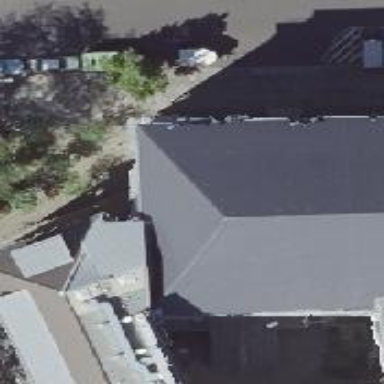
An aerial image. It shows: Theatre.